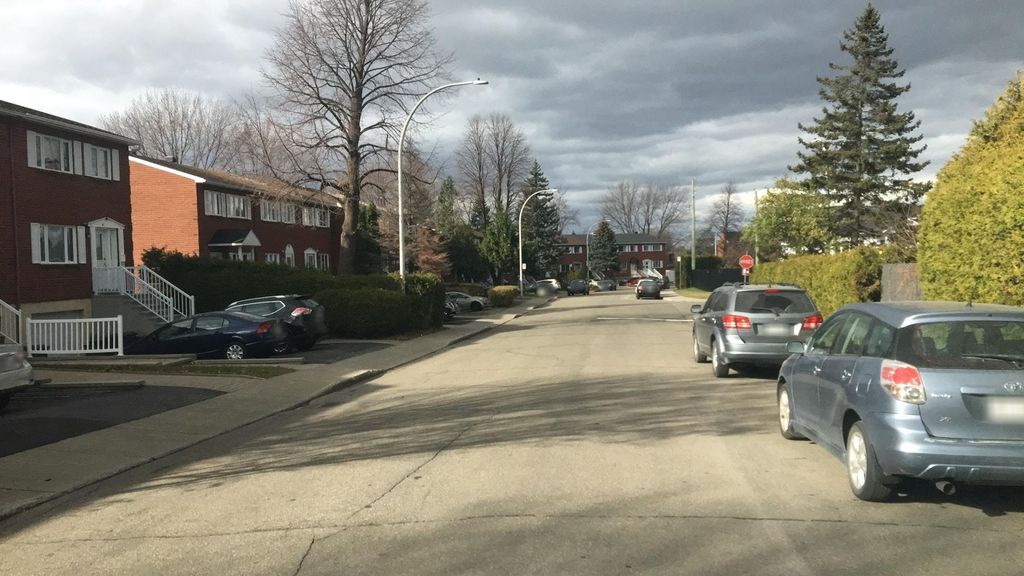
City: montreal